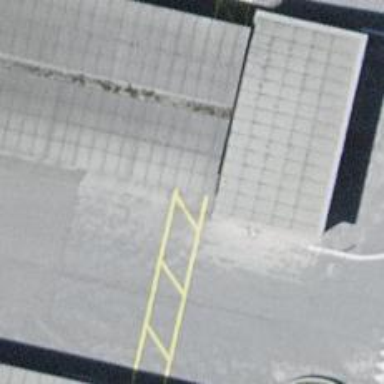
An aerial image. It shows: Footway road through building passage tunnel.